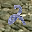
Label: 2